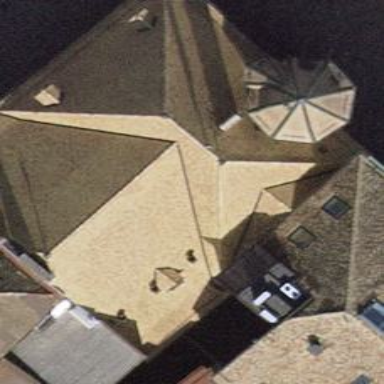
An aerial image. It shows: Townhall building with hipped roof shape.